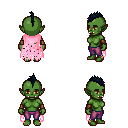
a pixel art fantasy rpg character, female body template, orc, green skin, pink tattered cape, magenta pants, raven mohawk hairstyle, leather bracers, four views (front, back, left, right), 2x2 character sprite sheet, small pixel art, hard edges, no anti-aliasing